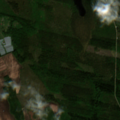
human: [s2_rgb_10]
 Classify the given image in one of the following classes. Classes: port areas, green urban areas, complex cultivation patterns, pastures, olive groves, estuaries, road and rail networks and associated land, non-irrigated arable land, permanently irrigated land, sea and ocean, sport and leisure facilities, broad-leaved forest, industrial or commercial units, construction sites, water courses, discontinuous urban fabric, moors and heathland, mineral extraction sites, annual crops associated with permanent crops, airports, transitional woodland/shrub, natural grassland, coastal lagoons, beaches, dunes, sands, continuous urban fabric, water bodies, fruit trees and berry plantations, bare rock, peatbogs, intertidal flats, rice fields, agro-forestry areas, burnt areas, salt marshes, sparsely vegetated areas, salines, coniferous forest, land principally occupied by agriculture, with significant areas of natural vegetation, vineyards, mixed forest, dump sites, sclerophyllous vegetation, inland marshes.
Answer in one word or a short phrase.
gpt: non-irrigated arable land, mixed forest, transitional woodland/shrub